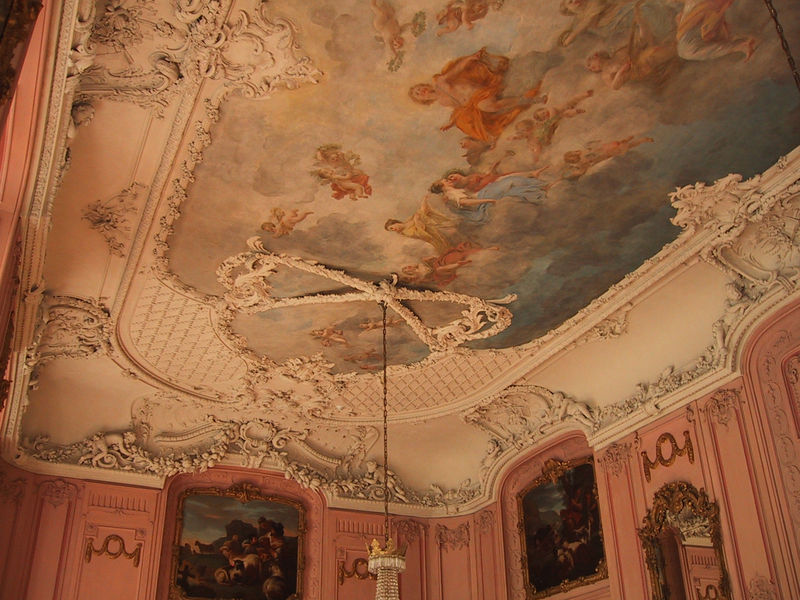
Titel: Östlicher Gartensaal in Schloß Benrath
Standort: Düsseldorf, Schloß Benrath (EU - D - NRW)
Schlagwörter: blau, flügel, gemälde, himmel, mann, umhang, weiß, wolken, frauen, gelb, grün, menschen, ausschnitt, braun, fenster, frau, lampe, laterne, raum, schwarz, tür, zimmer, gebäude, haus, rot, schloss, malerei, ornament, wand, barock, blass, falten, bild, innenraum, spiegel, kirche, mantel, decke, gewänder, girlande, rokoko, rosa, engel, bilder, kette, saal, ornamente, wandgemälde, leuchter, lüster, stuck, foto, fotografie, wände, eingang, palast, girlanden, rauten, götter, fresken, heilige, deckengemälde, fresko, kabinett, putten, verzierungen, fresco, nischen, deckenmalerei, freske, deckenfresko, ornement, biblisches